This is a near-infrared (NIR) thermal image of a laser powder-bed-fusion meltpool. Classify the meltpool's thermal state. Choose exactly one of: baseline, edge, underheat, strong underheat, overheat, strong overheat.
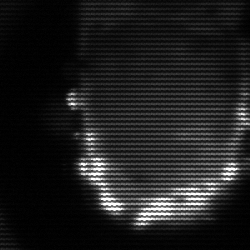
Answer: baseline